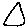
Label: triangle